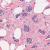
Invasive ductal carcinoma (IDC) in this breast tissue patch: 1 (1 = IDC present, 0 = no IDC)